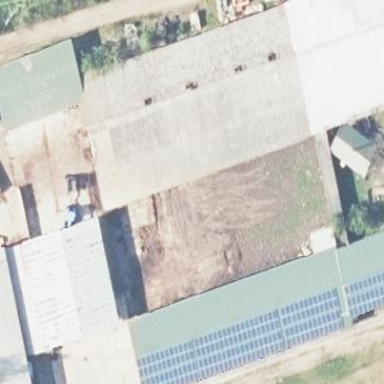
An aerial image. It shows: Stable building.